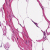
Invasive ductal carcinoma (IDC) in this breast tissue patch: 0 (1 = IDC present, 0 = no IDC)